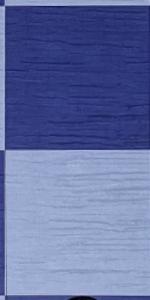
Label: Empty